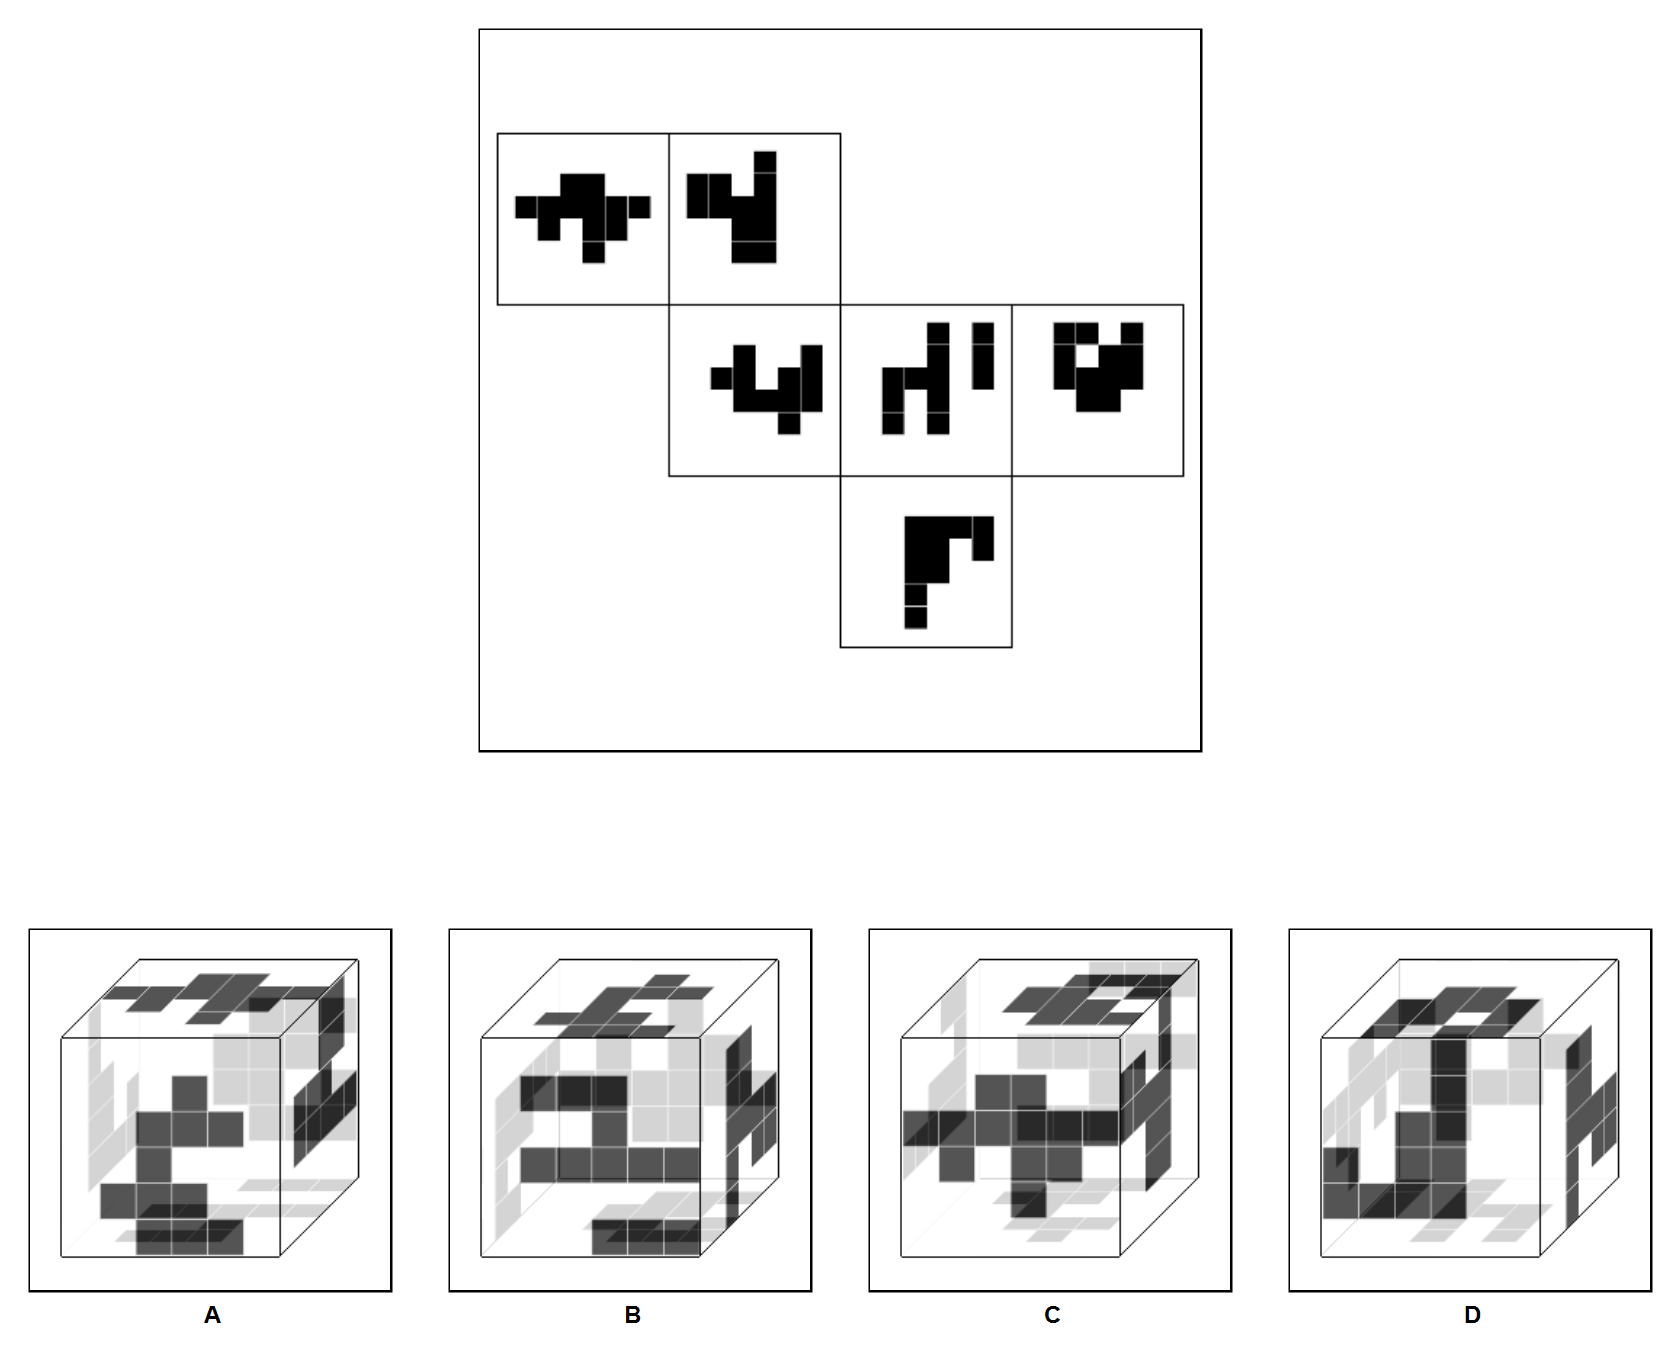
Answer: D